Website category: university
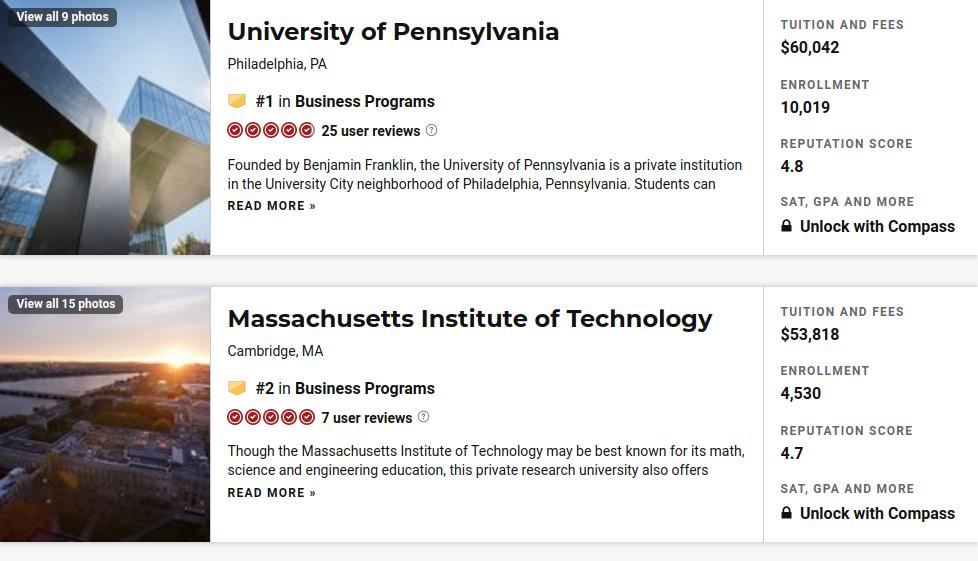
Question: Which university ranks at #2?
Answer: Massachusetts Institute of Technology

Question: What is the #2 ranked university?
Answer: Massachusetts Institute of Technology

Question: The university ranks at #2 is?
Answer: Massachusetts Institute of Technology

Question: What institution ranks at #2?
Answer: Massachusetts Institute of Technology